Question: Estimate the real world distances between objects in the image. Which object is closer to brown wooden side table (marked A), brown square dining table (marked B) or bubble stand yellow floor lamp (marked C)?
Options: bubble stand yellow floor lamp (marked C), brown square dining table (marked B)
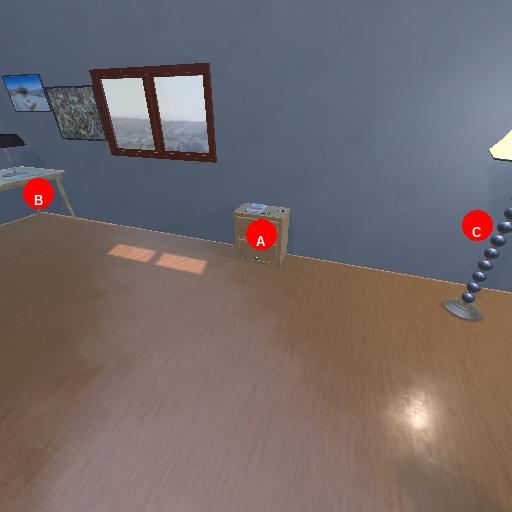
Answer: bubble stand yellow floor lamp (marked C)